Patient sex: F
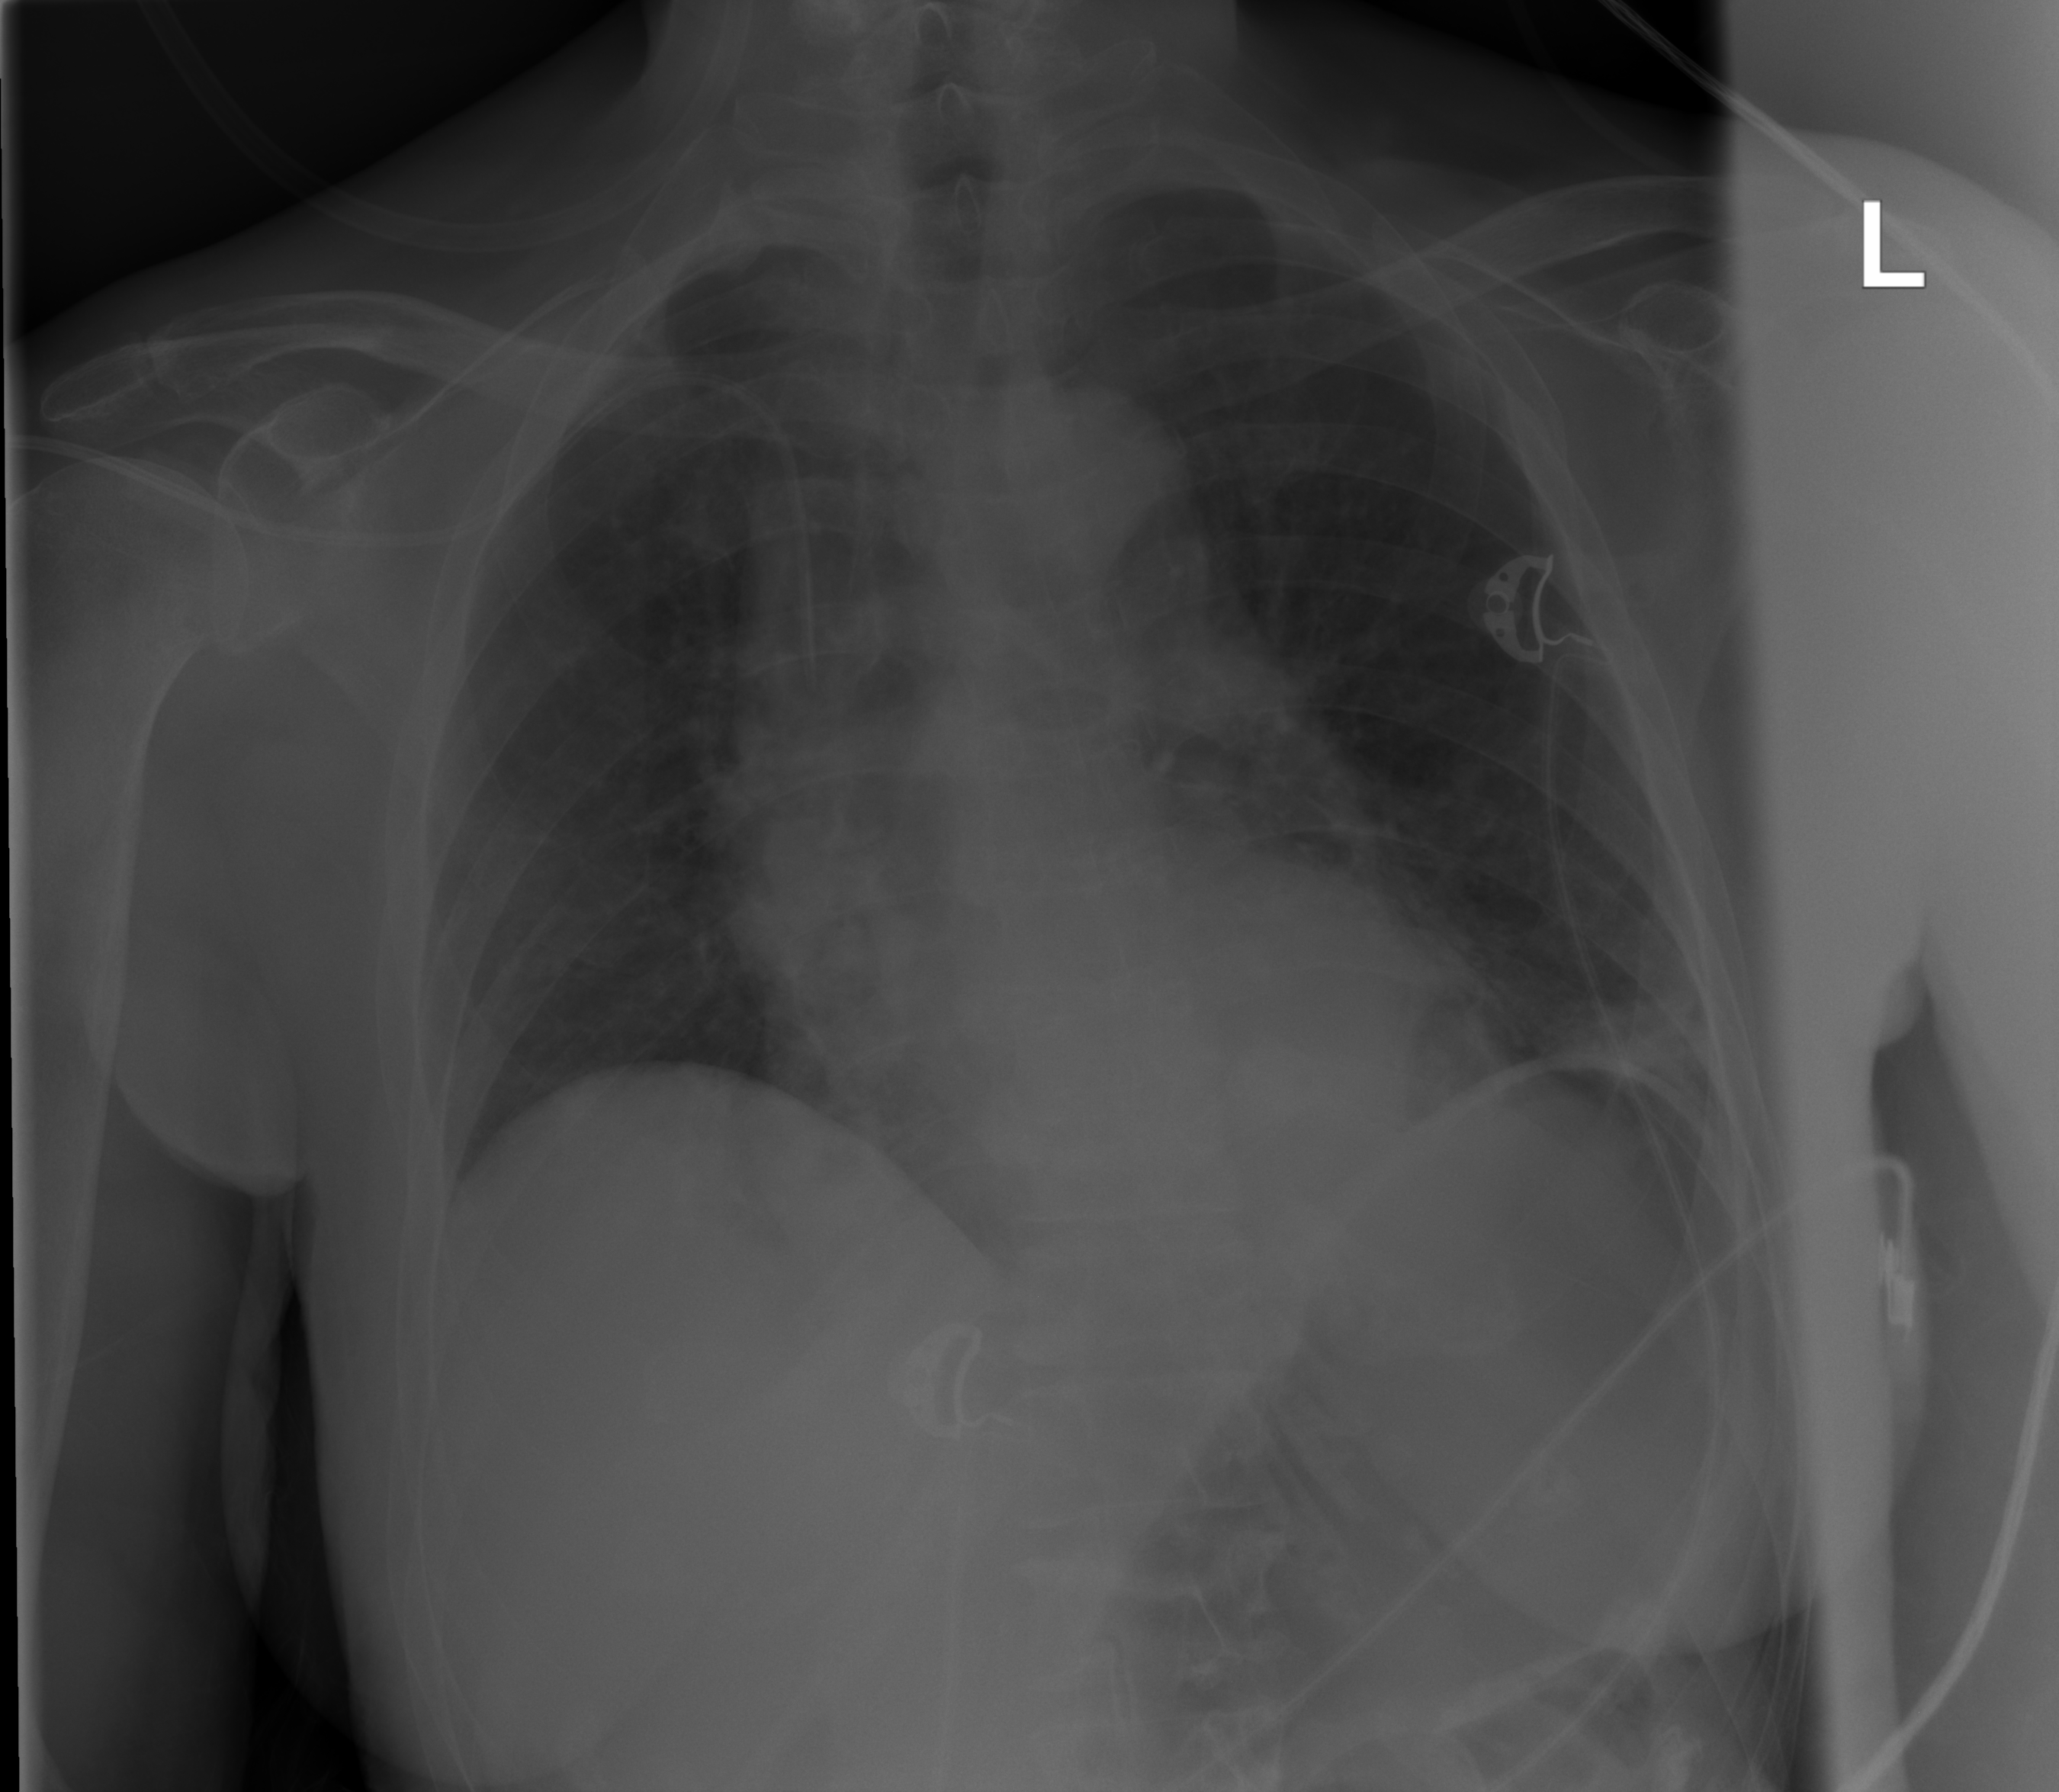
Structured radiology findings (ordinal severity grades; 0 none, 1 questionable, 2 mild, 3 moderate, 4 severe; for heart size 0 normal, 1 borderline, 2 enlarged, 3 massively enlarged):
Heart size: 0
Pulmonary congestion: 1
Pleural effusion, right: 1
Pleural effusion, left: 1
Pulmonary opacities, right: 0
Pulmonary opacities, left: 0
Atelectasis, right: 2
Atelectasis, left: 2